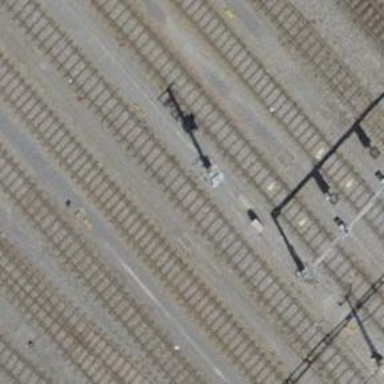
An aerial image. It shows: Railway yard.